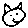
Label: cat